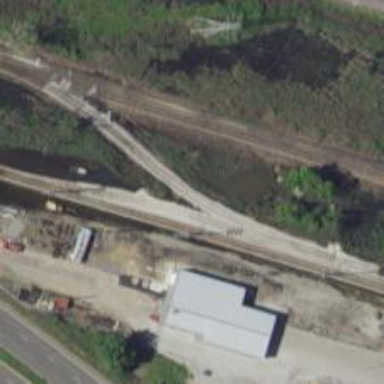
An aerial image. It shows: Railway siding for service.